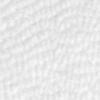
Label: no_change